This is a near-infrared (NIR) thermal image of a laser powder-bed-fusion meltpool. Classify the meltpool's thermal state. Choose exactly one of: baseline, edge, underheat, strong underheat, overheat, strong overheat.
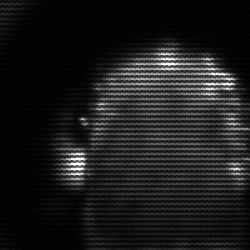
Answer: baseline